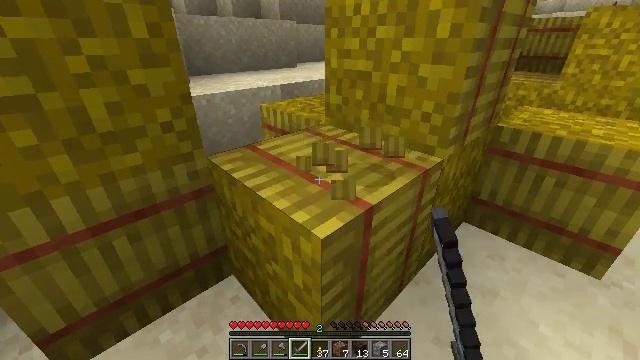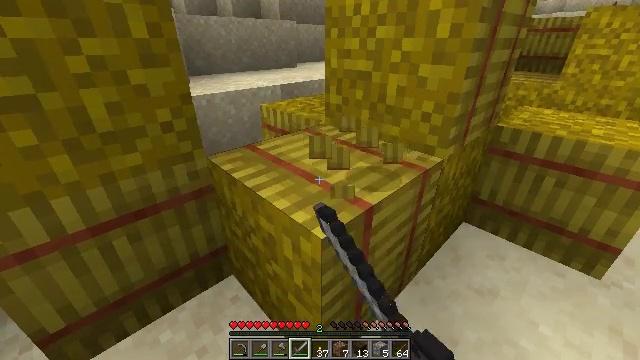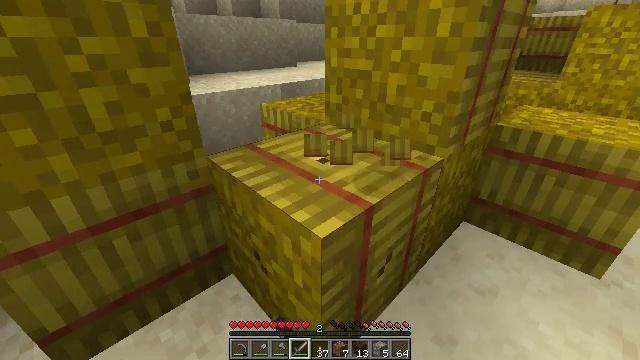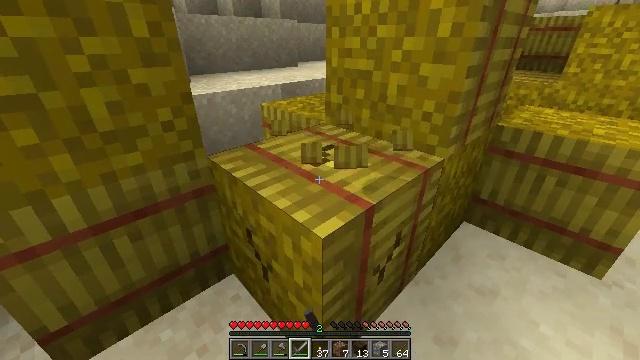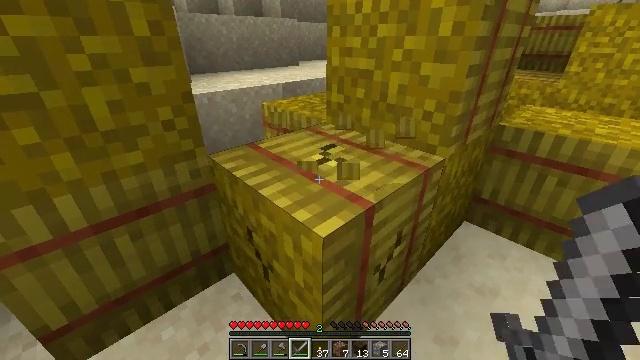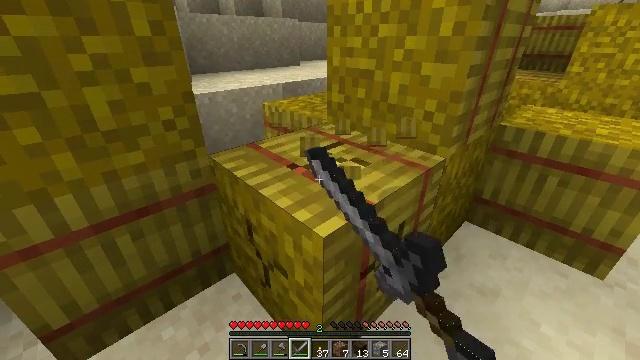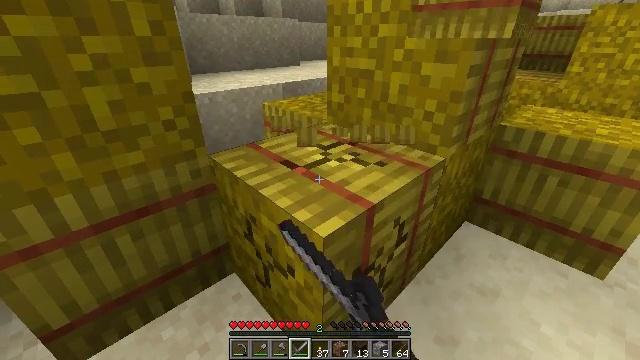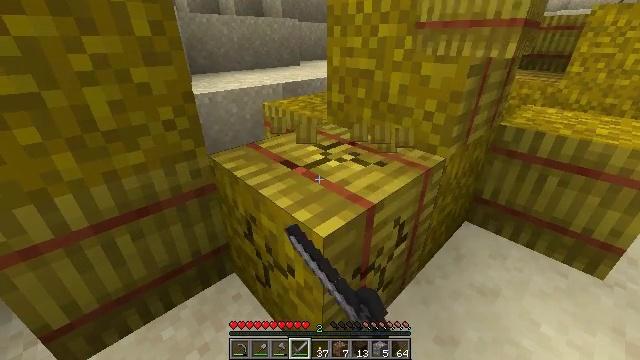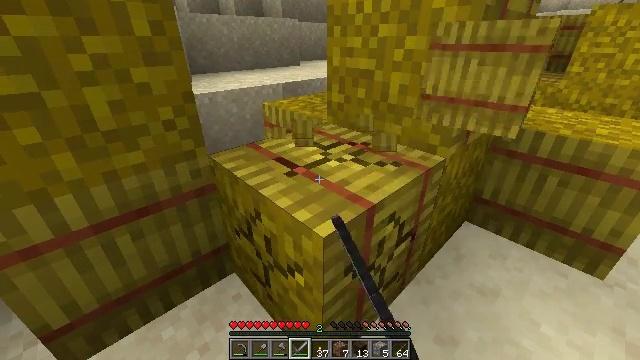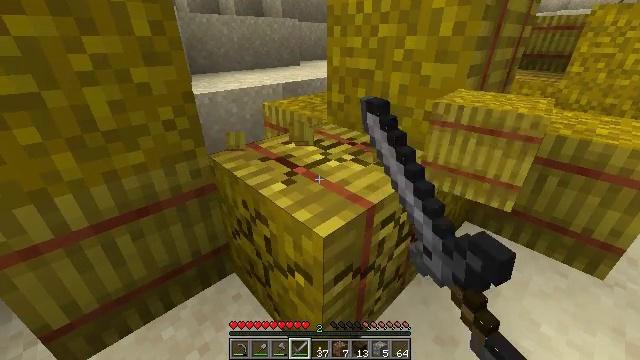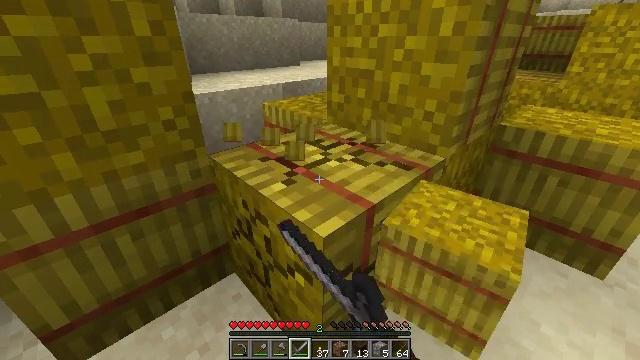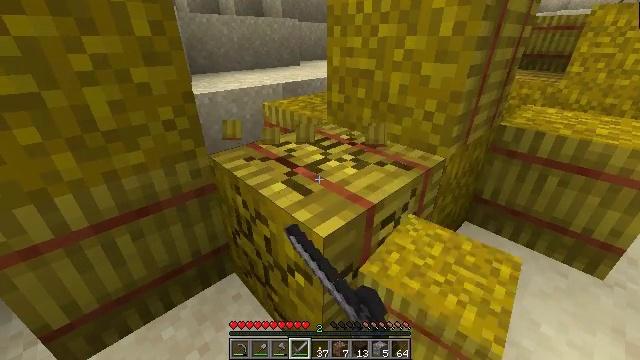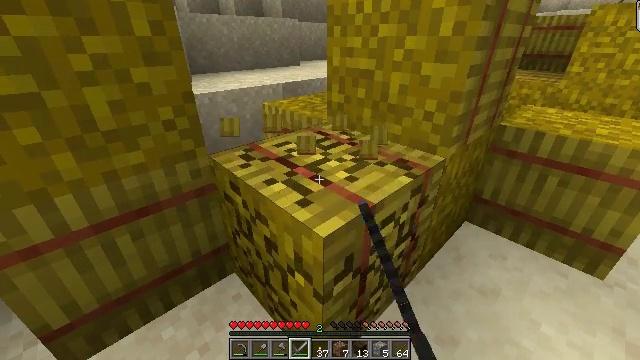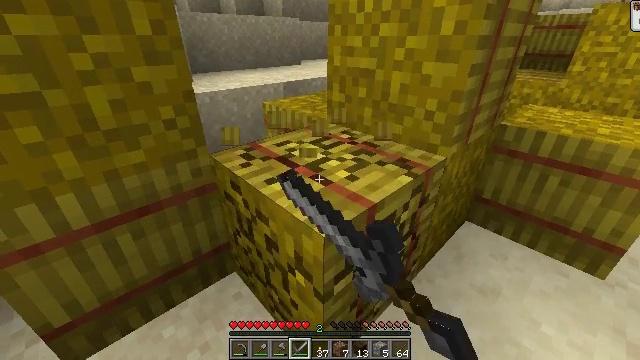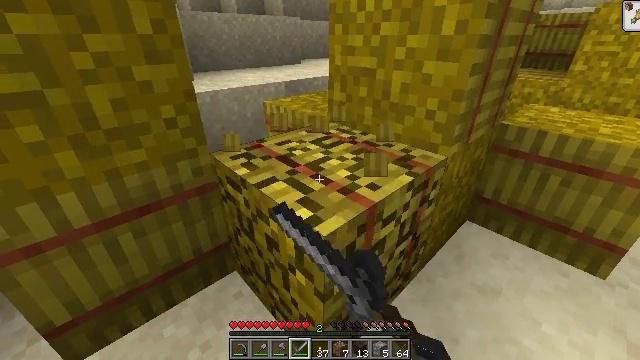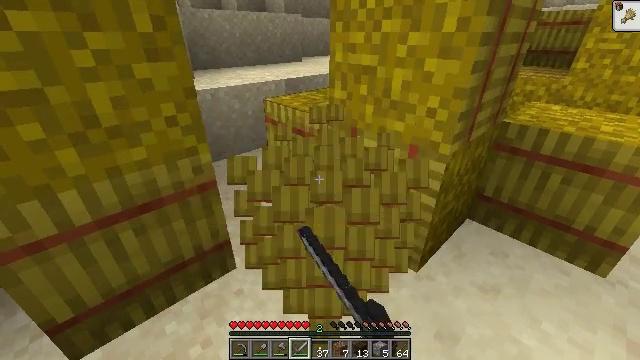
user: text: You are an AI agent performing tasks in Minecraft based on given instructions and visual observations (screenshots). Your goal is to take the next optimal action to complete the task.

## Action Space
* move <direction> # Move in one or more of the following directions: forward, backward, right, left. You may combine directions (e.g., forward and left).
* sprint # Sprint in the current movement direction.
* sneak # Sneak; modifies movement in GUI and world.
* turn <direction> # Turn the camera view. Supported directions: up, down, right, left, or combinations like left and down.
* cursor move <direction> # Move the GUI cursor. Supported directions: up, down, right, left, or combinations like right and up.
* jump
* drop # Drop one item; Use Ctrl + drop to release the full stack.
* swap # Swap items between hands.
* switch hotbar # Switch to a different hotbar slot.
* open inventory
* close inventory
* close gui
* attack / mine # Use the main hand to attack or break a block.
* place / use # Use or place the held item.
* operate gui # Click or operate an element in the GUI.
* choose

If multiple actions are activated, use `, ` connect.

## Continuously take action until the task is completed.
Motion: motion action
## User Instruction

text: Attack the hay block to get hay.
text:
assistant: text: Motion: attack / mine
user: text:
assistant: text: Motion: attack / mine
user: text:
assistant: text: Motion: attack / mine
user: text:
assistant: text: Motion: attack / mine
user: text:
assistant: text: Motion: attack / mine
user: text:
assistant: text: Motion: attack / mine
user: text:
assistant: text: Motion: attack / mine
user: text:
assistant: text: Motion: attack / mine
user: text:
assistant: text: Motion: attack / mine
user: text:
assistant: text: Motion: attack / mine
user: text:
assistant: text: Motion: attack / mine
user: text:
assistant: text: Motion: attack / mine
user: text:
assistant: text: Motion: attack / mine
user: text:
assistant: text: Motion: attack / mine
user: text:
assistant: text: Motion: attack / mine
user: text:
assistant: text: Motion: attack / mine
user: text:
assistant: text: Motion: attack / mine
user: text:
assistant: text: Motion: attack / mine
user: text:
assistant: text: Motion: attack / mine, switch to hotbar 3
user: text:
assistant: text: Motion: attack / mine, switch to hotbar 3